Interaction volume radius: 5 \u00c5
Interaction volume height: 10 \u00c5
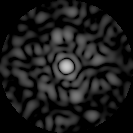
Disorder parameter: 0.8133